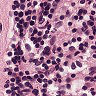
Metastatic tissue present: no